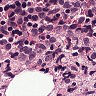
Metastatic tissue present: yes